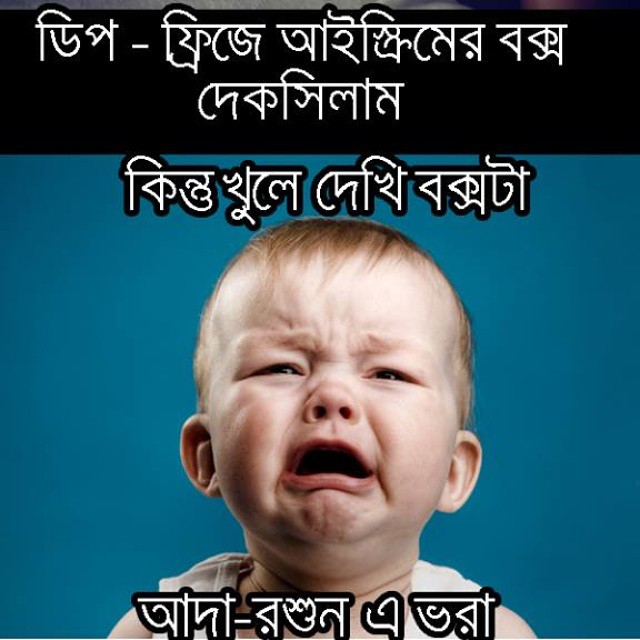
Caption: ডিপ ফ্রিজে আইস্ক্রিমের বক্স দেকসিলাম কিন্তু খুলে দেখি বক্সটা  আদা-রশুন এ ভরা
Label: non-hate